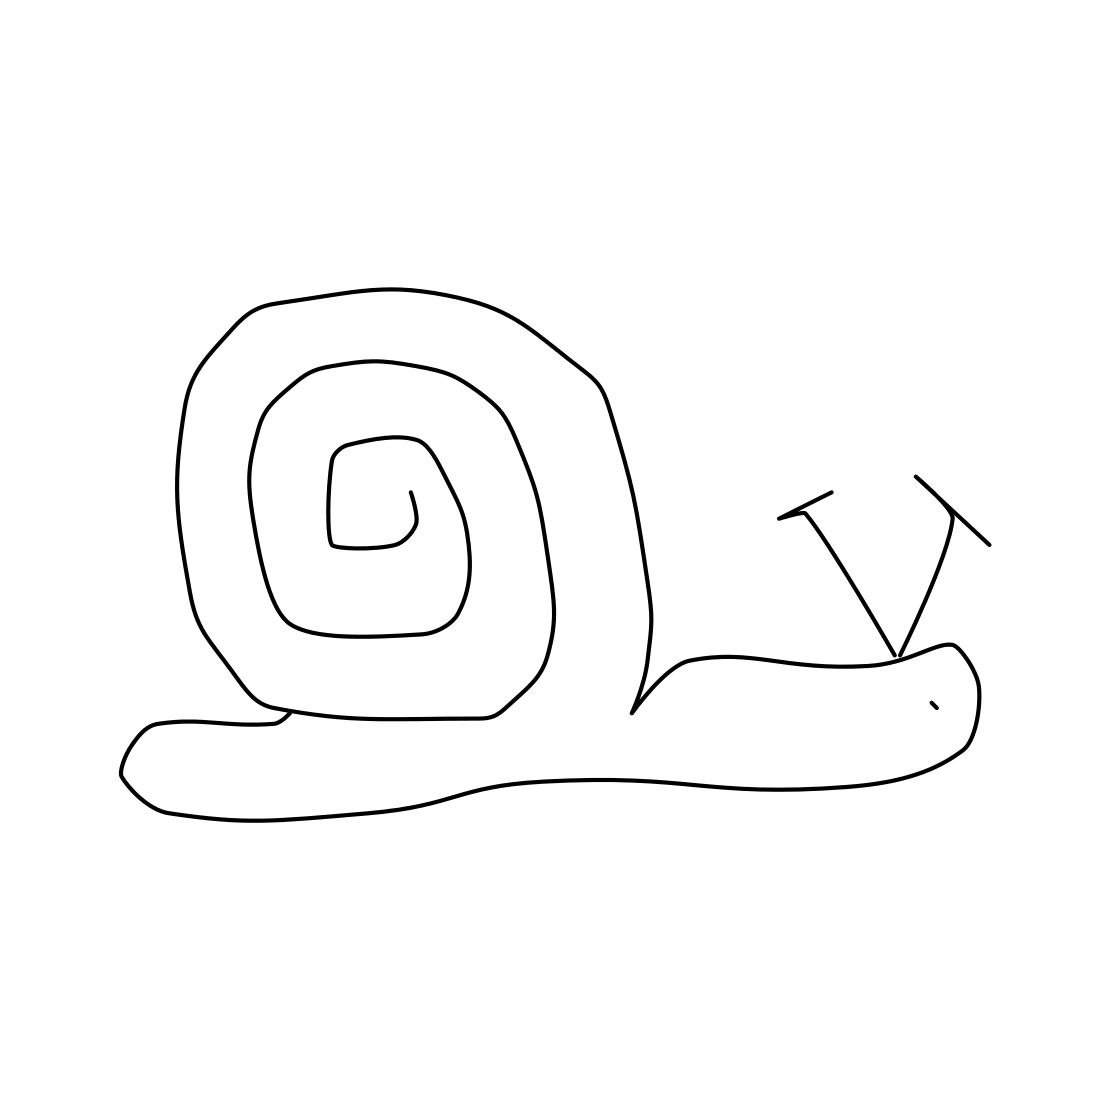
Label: snail